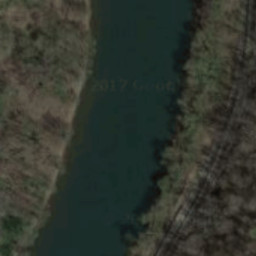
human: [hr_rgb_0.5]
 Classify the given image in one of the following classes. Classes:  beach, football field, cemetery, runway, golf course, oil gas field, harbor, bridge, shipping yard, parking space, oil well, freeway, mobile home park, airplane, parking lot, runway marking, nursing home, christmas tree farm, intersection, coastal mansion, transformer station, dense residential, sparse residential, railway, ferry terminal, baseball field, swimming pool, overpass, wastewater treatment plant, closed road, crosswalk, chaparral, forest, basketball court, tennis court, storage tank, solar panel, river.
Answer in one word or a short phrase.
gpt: river